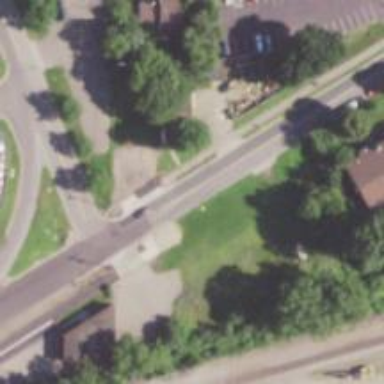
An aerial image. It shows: Residential road with dedicated cycle track.